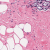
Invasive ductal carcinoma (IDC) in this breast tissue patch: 0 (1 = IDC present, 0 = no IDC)